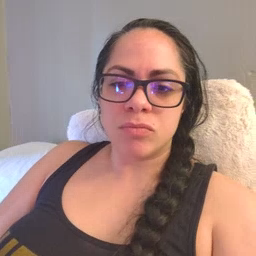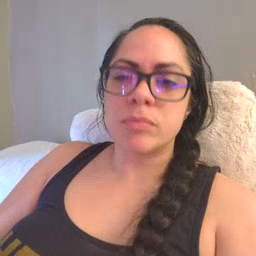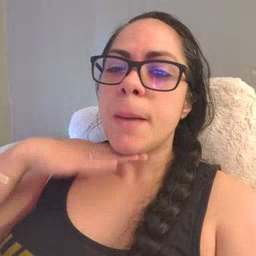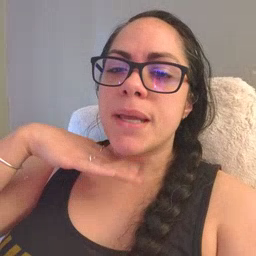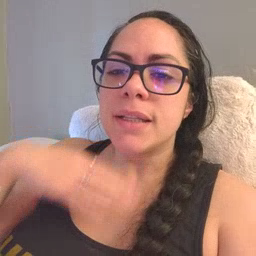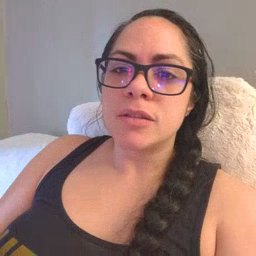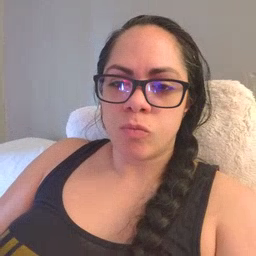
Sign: pig